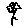
Label: flower